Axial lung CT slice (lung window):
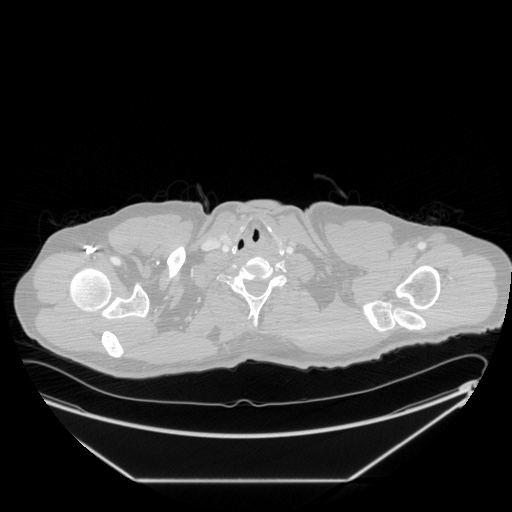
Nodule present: no